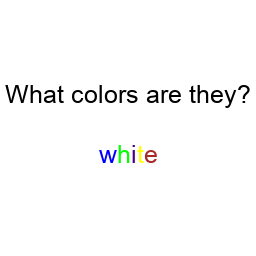
Color: blue, lime, indigo, yellow, brown
Color name shown: white
Background color: white
Question text color: black